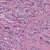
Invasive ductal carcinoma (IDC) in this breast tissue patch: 1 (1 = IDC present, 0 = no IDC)